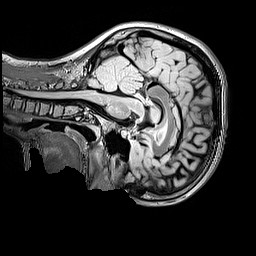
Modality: FLAIR
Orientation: sagittal
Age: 10
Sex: female
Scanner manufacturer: siemens
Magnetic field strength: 3 T
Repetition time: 5 s
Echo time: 0.388 s